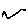
Label: zigzag